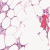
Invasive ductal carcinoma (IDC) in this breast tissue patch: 0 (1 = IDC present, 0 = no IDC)